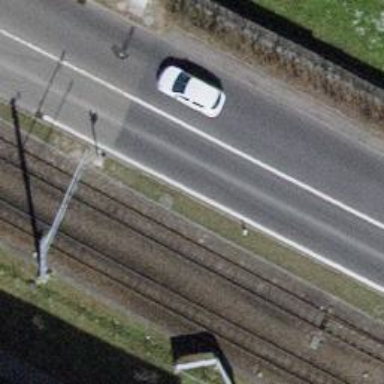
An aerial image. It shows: Narrow-gauge railway with contact line electrification. The railway block is labeled as W6.